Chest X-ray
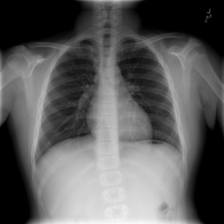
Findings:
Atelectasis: negative
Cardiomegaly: negative
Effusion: negative
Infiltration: negative
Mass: negative
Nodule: negative
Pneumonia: negative
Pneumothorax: negative
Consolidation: negative
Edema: negative
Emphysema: negative
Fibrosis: negative
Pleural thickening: negative
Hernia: negative